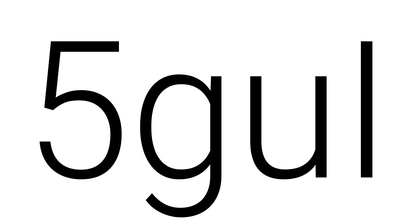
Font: Roboto_Light